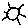
Label: sun